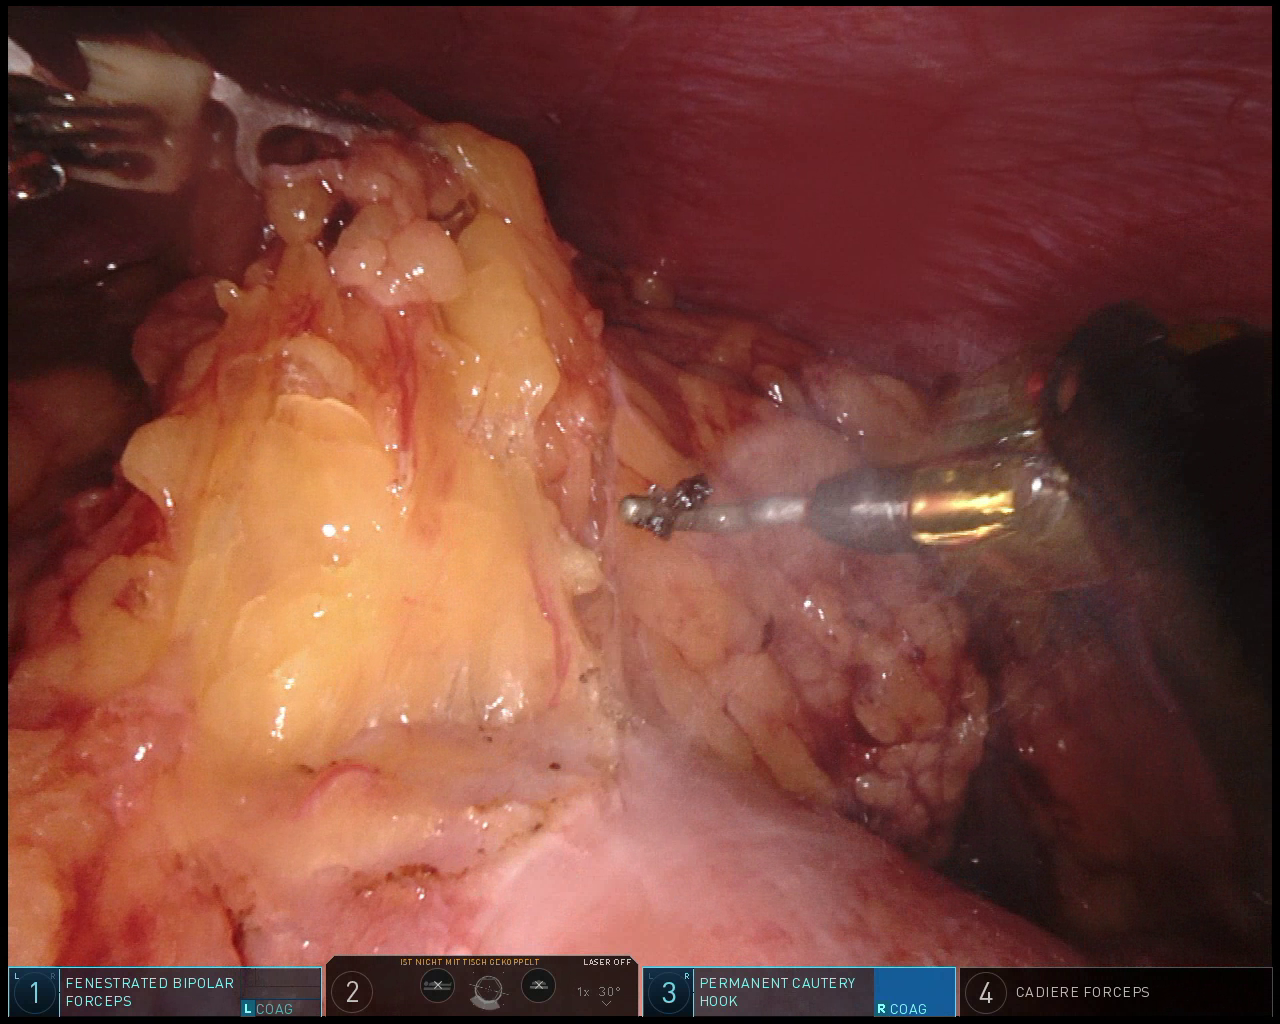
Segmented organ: spleen
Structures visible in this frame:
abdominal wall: yes
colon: yes
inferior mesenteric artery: no
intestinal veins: no
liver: no
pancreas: no
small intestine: no
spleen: yes
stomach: no
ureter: no
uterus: no
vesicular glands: no